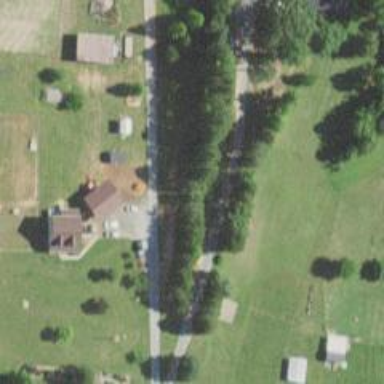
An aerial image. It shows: Driveway leading to service road.